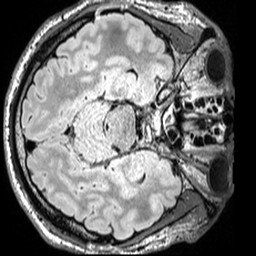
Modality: FLAIR
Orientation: axial
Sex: male